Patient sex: F
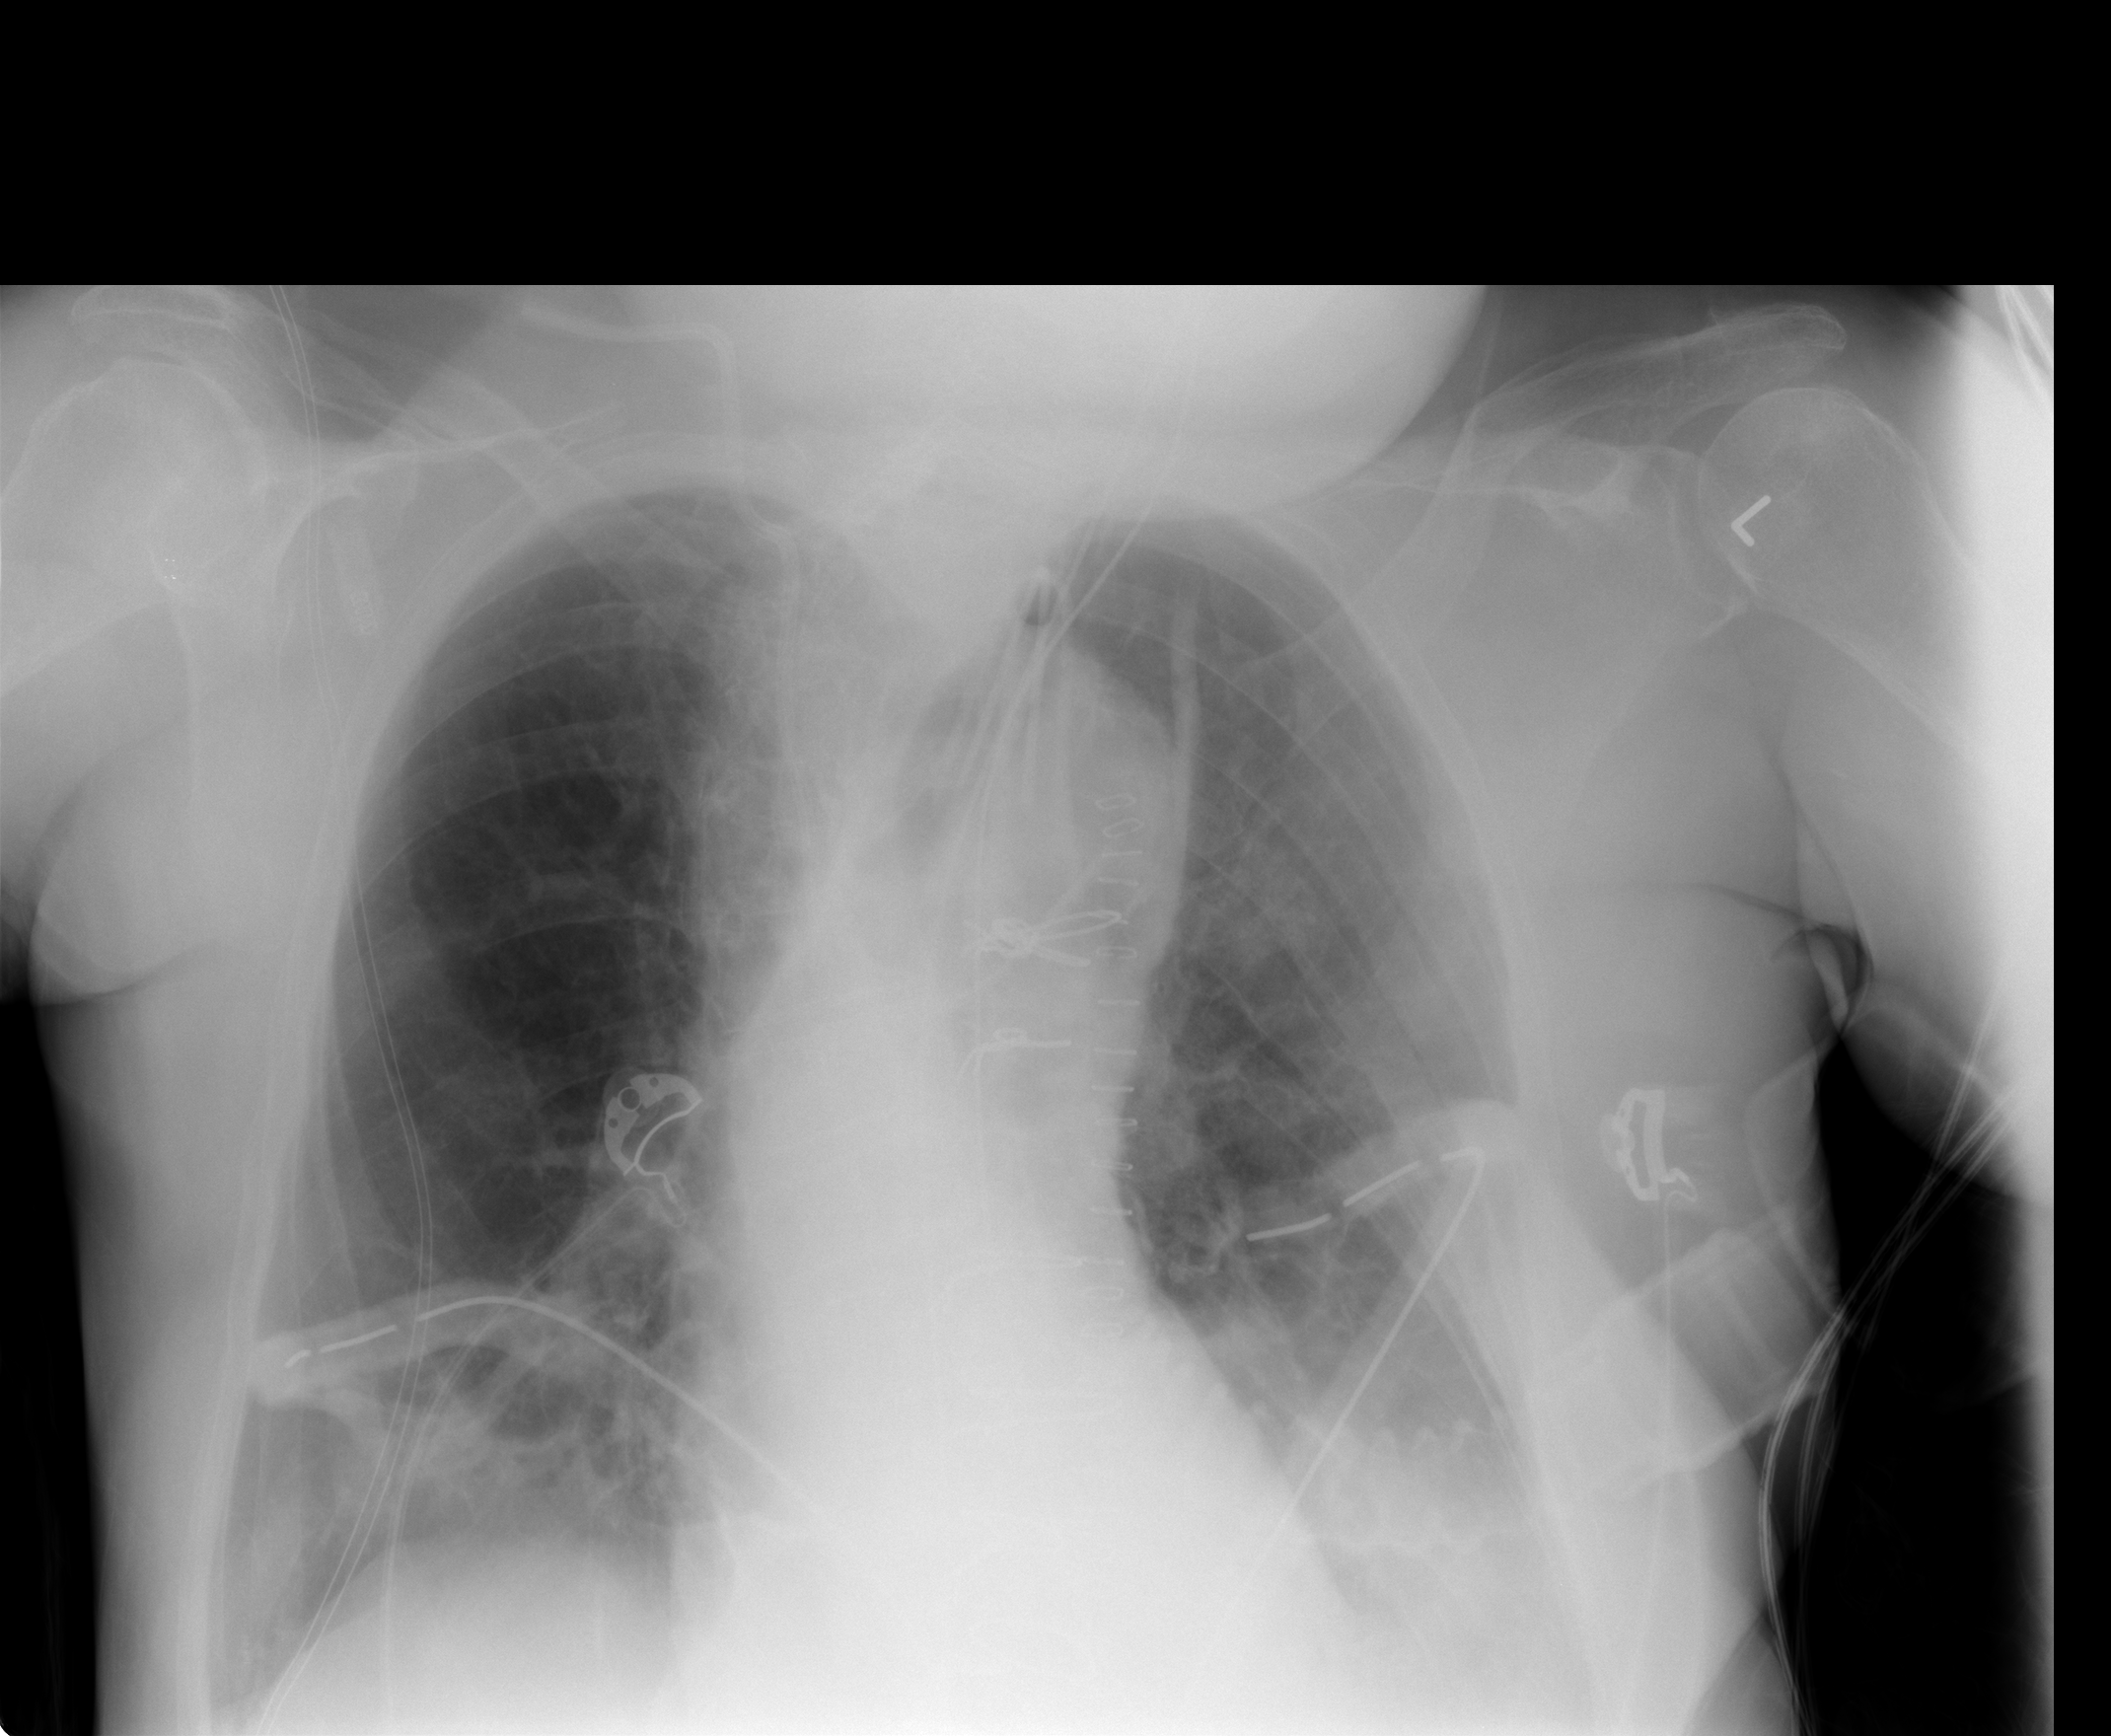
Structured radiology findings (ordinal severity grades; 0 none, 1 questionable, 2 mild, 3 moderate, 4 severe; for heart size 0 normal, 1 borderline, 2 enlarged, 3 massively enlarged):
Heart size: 0
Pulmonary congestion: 2
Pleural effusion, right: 1
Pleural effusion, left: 2
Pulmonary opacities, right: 0
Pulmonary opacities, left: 2
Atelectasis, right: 2
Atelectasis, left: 2